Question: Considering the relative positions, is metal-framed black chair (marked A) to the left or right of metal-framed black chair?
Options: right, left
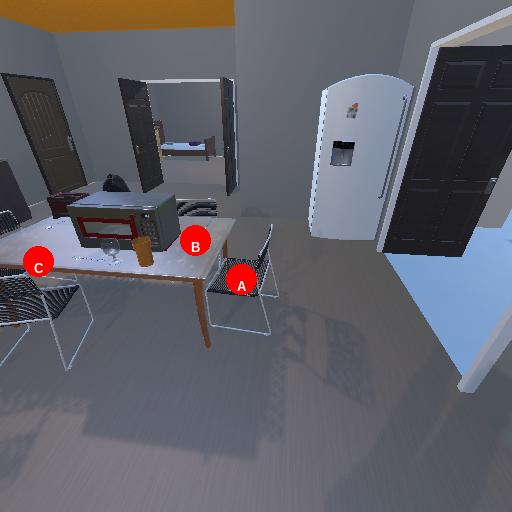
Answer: right